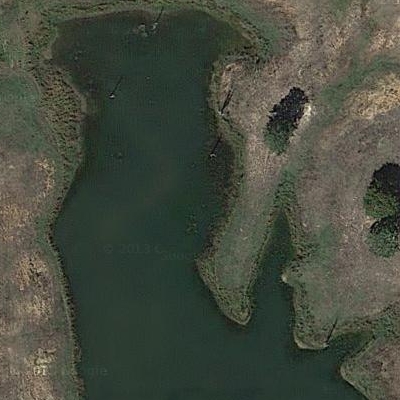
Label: dRiverLake